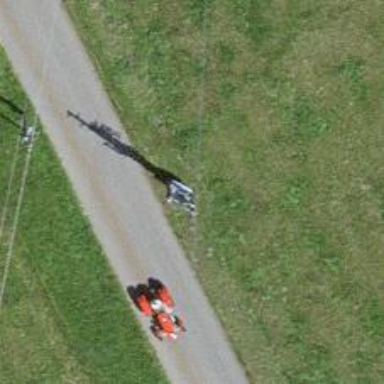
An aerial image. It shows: Utility pole in the area.